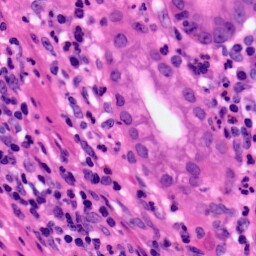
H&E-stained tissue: Pancreatic